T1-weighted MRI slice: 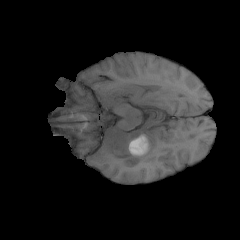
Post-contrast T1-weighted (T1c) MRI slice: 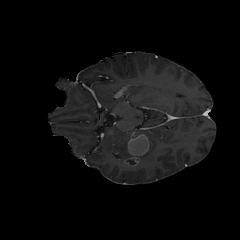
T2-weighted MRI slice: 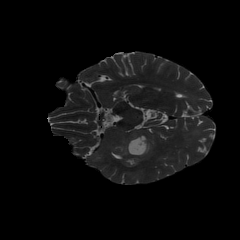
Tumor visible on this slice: yes